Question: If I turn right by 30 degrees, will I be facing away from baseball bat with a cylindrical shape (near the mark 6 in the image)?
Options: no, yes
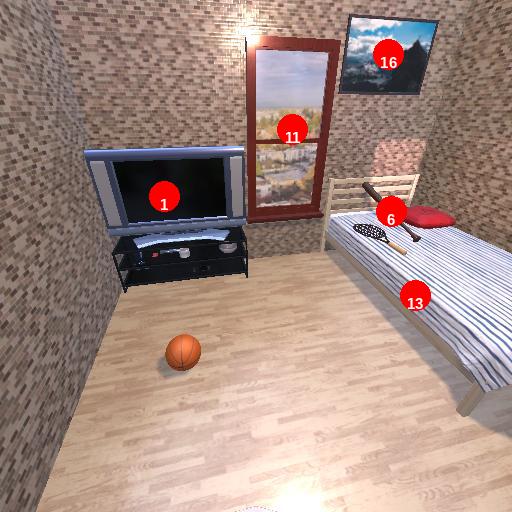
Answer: no